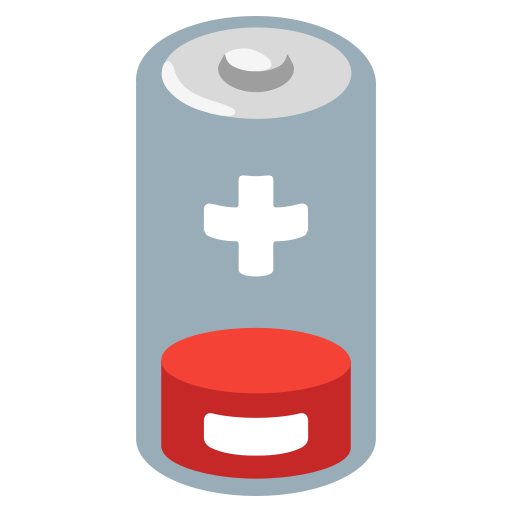
Emoji: 🪫